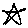
Label: star